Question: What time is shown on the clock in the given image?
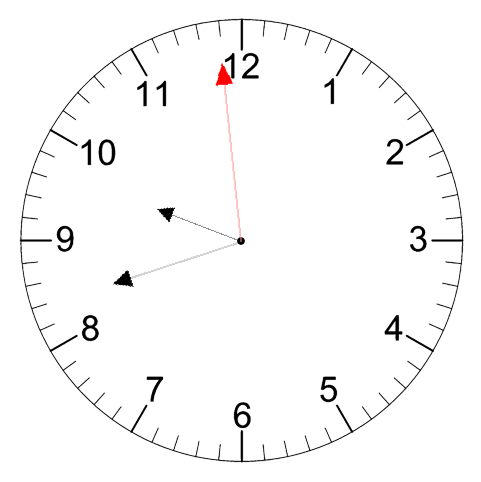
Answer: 09:41:59